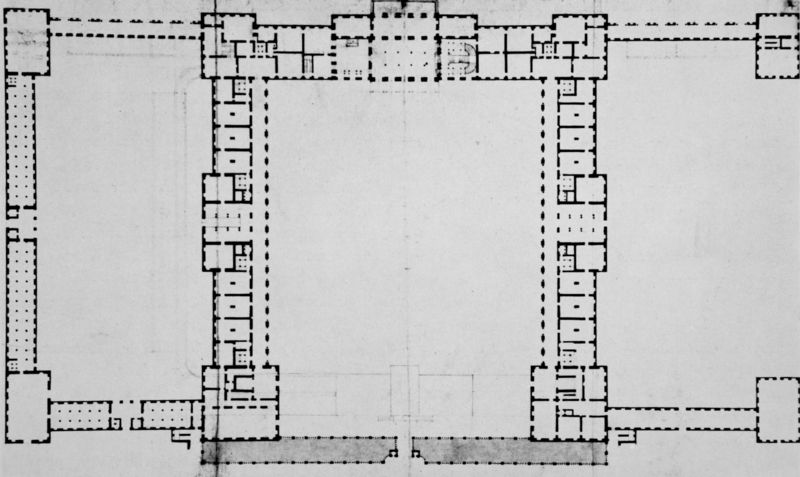
Titel: Schleißheim, Projekt C - Grundriss des Erdgeschosses
Künstler: Enrico Zuccalli
Standort: München
Institution: Bayerisches Hauptstaatsarchiv, Plansammlung
Schlagwörter: flügel, weiß, fenster, grau, raum, schwarz, skizze, säule, säulen, tür, zeichnung, zimmer, anlage, gebäude, haus, park, schloss, architektur, barock, kirche, drei, blatt, turm, garten, papier, ecke, türen, fläche, mauer, grafik, schattierungen, linien, hof, saal, treppe, architecture, balcony, blue, columns, hall, stairs, white, black, old, room, wall, windows, detail, symmetrie, plant, striche, tor, galerie, halle, rechtecke, punkte, eingang, eingänge, gang, tusche, innenhof, loggia, eckig, kloster, rechteck, türme, münchen, palast, umriß, linie, groß, druck, stich, strich, räume, entwurf, pracht, tinte, kathedrale, ecken, portal, risalit, mauern, building, house, frei, plan, pavillon, entrance, drawing, paper, black and white, dots, sketch, design, geometrie, quadrat, viereck, symetrisch, pen, höfe, door, kaserne, quadratisch, grundriss, massstab, ancient, aufriss, bauzeichnung, profanbau, bauplan, eckrisalit, risalite, innenhöfe, gänge, aufteilung, hallen, schlossanlage, seitenflügel, doors, innenräume, propyläen, baukörper, raumanordnung, kolonaden, pavillons, trakt, ink, floor plan, walls, säulenreihen, architeltur, architect, architektonisch, gestrichelt, art, large, museum, map, trakte, eckgebäude, ehrenhof, flure, lines, fire, simple, messen, schlosss, brief, architektut, verbindungsgang, open, rest, schlossbau, towers, big, chloß, schossanlage, säueln, säulenimgang, zimmeraufteilung, gates, geography, blueprint, rooms, closter, yard, topography, layout, halls, foundation, meter, passages, skim, foundations